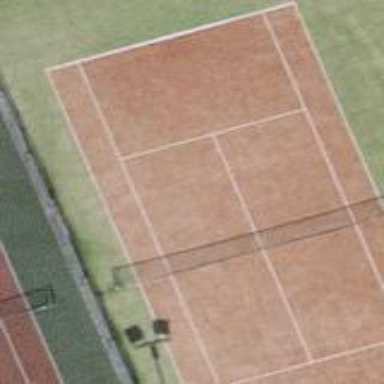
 located on pitch designated for leisure land."